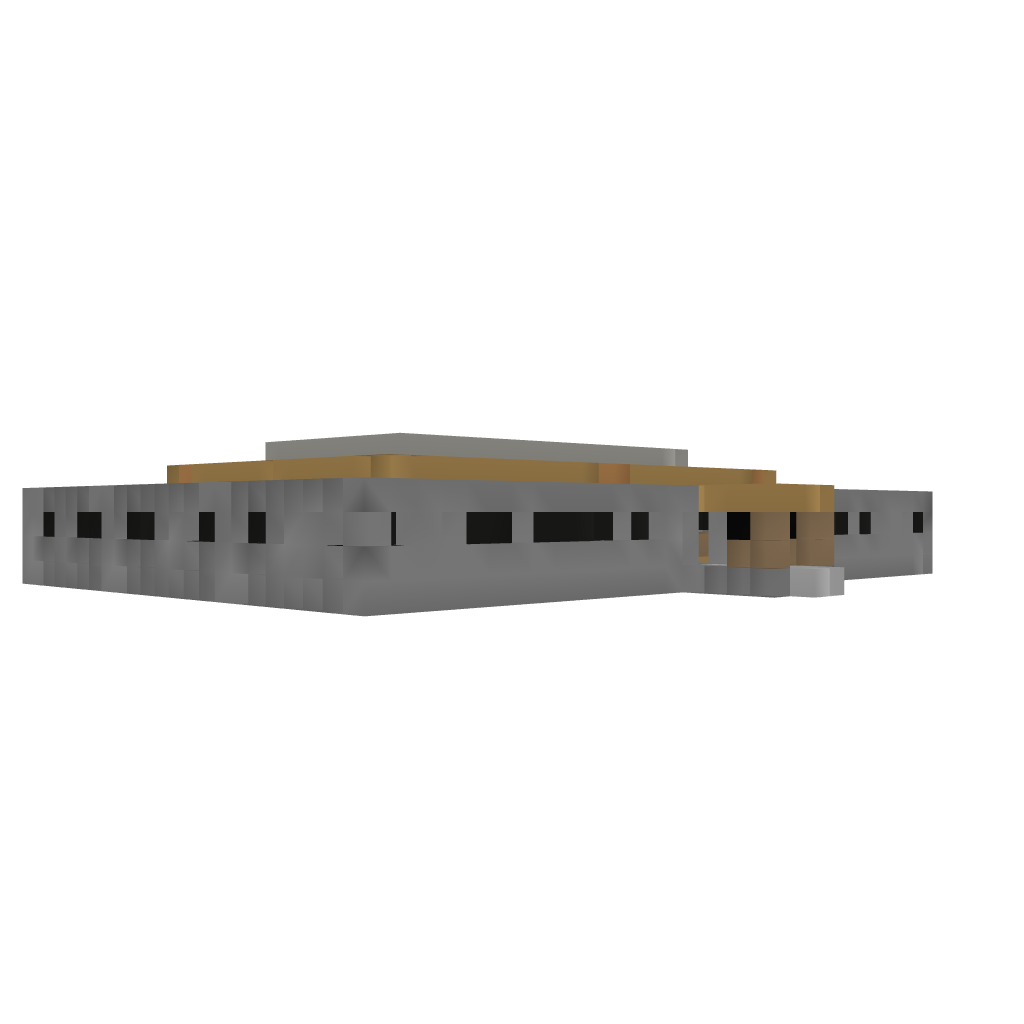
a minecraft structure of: Ice Skating Rink